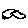
Label: cloud